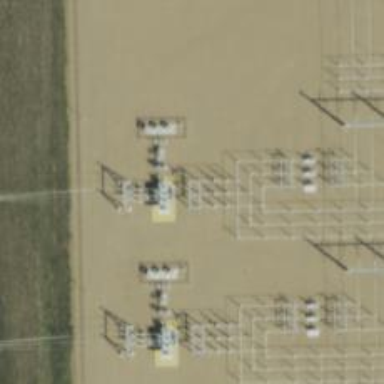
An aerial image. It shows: Switch used for power control.